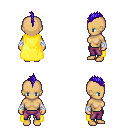
a pixel art fantasy rpg character, female body template, human, tanned skin, yellow cape, magenta pants, blue mohawk hairstyle, white cloth bandages, four views (front, back, left, right), 2x2 character sprite sheet, small pixel art, hard edges, no anti-aliasing